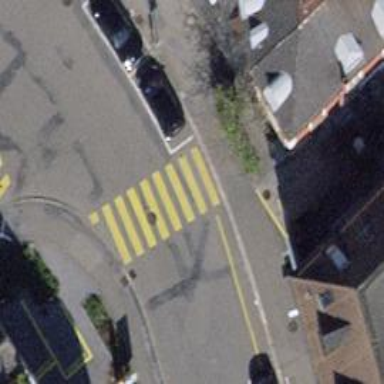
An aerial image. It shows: Kerb barrier.